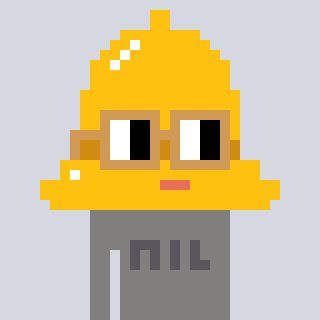
a pixel art character with square brown glasses, a bell-shaped head and a bluegrey-colored body on a cool background